Field crop: maize
Growth stage: 2
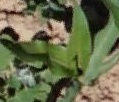
Species: maize